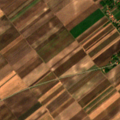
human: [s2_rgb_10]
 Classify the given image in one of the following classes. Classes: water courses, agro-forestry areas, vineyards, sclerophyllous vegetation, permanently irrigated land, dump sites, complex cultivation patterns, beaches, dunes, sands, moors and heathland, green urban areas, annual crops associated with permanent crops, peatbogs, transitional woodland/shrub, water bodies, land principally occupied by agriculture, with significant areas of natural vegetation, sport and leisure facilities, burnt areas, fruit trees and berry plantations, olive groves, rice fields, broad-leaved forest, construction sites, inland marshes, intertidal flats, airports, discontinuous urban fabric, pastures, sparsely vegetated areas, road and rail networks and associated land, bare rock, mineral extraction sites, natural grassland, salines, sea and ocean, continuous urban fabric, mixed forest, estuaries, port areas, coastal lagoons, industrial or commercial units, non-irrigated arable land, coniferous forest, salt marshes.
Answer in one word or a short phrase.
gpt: discontinuous urban fabric, non-irrigated arable land